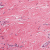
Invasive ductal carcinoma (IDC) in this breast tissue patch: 0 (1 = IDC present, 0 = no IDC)